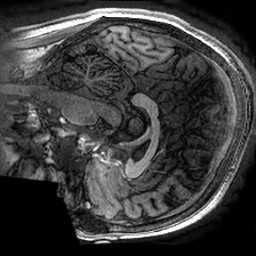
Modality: T1w
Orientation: sagittal
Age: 29
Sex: male
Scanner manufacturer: ge
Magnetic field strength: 3 T
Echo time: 0.002736 s